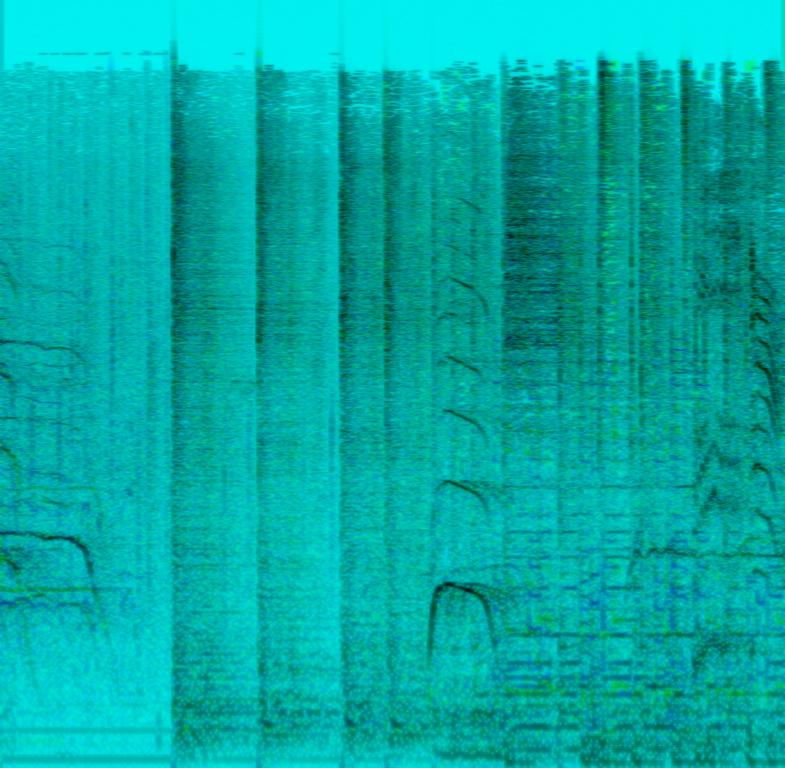
This amateur recording starts off with the sound of the crowd at a live show. This is followed by a male voice mouthing four blasting sounds over the mic. This is followed by a guitar playing a funk riff and another guitar playing a lower register melody. The percussion plays a fast beat. The bass plays only one note in a continuous pattern following the percussion. The mood of this song is upbeat. This song can be played in a retro club.